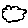
Label: cloud